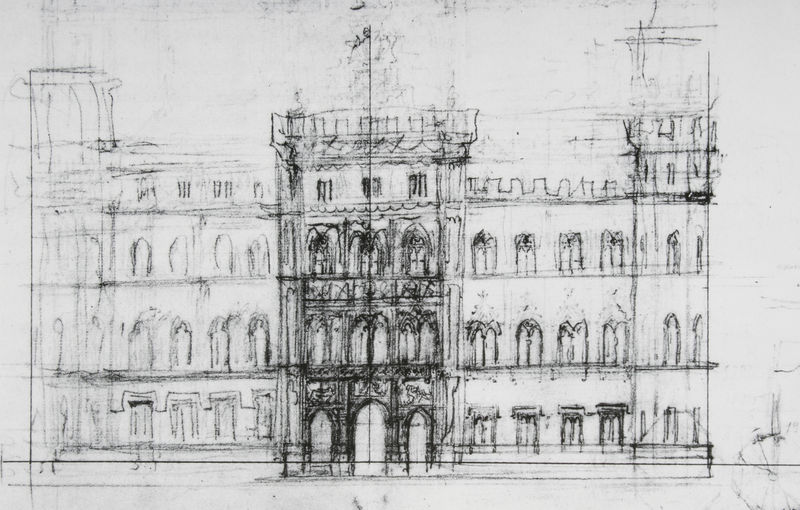
Titel: Wittelsbacher Palast, München, Vorentwurf, Hauptfassade
Künstler: Friedrich von Gärtner
Standort: München
Institution: Architekturmuseum der Technischen Universität
Schlagwörter: feder, weiß, fenster, grau, schwarz, skizze, säule, säulen, tür, zeichnung, dach, gebäude, haus, schloss, architektur, signatur, klassizismus, blatt, front, turm, schnell, papier, ansicht, bogen, fassade, türen, studie, fahne, flagge, mast, grafik, türe, pilaster, rundbogen, fahnenmast, falte, symmetrie, tor, zinnen, bögen, eingang, tusche, burg, türme, münchen, palast, linie, kohle, festung, symmetrisch, gross, schwarzweiß, bleistift, entwurf, rathaus, stift, schema, arkaden, vorderseite, ecken, fries, portal, tore, glocke, portale, risalit, architrave, gotisch, residenz, resalit, profan, gärtner, etagen, geschosse, plan, achse, achsen, bibliothek, undeutlich, breit, pavillion, stockwerke, schief, bozetto, mittelteil, friese, zinne, palais, botschaft, aufriss, profanbau, gesimse, risalith, zonen, pavillions, ecktürme, doppelfenster, gotisierend, neugotisch, planung, skizzenhaft, kritzelei, schif, symmetrieachse, abpausen, grei, 1850, archetektur, lönig, emfang